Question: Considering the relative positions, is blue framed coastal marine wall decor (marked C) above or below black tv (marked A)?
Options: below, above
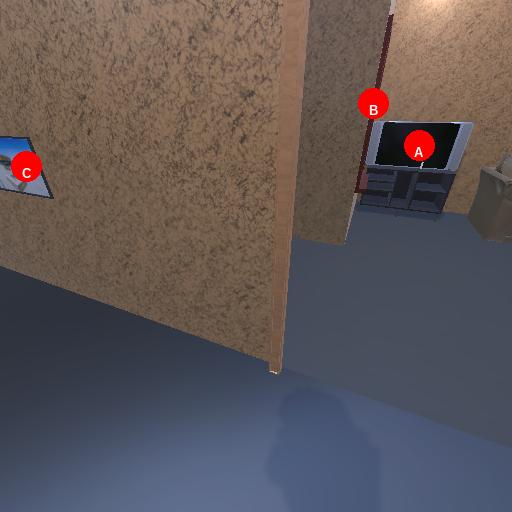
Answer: below